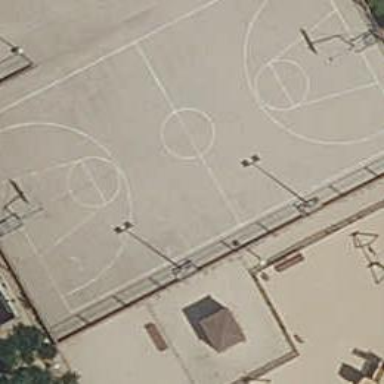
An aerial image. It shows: Basketball court located in leisure land pitch.